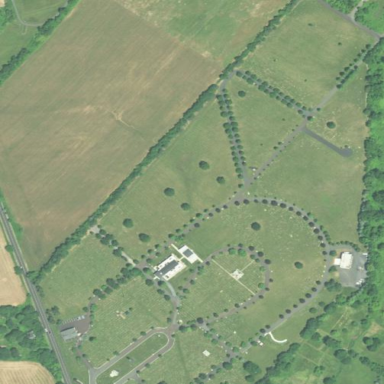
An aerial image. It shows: Cemetery.